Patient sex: M
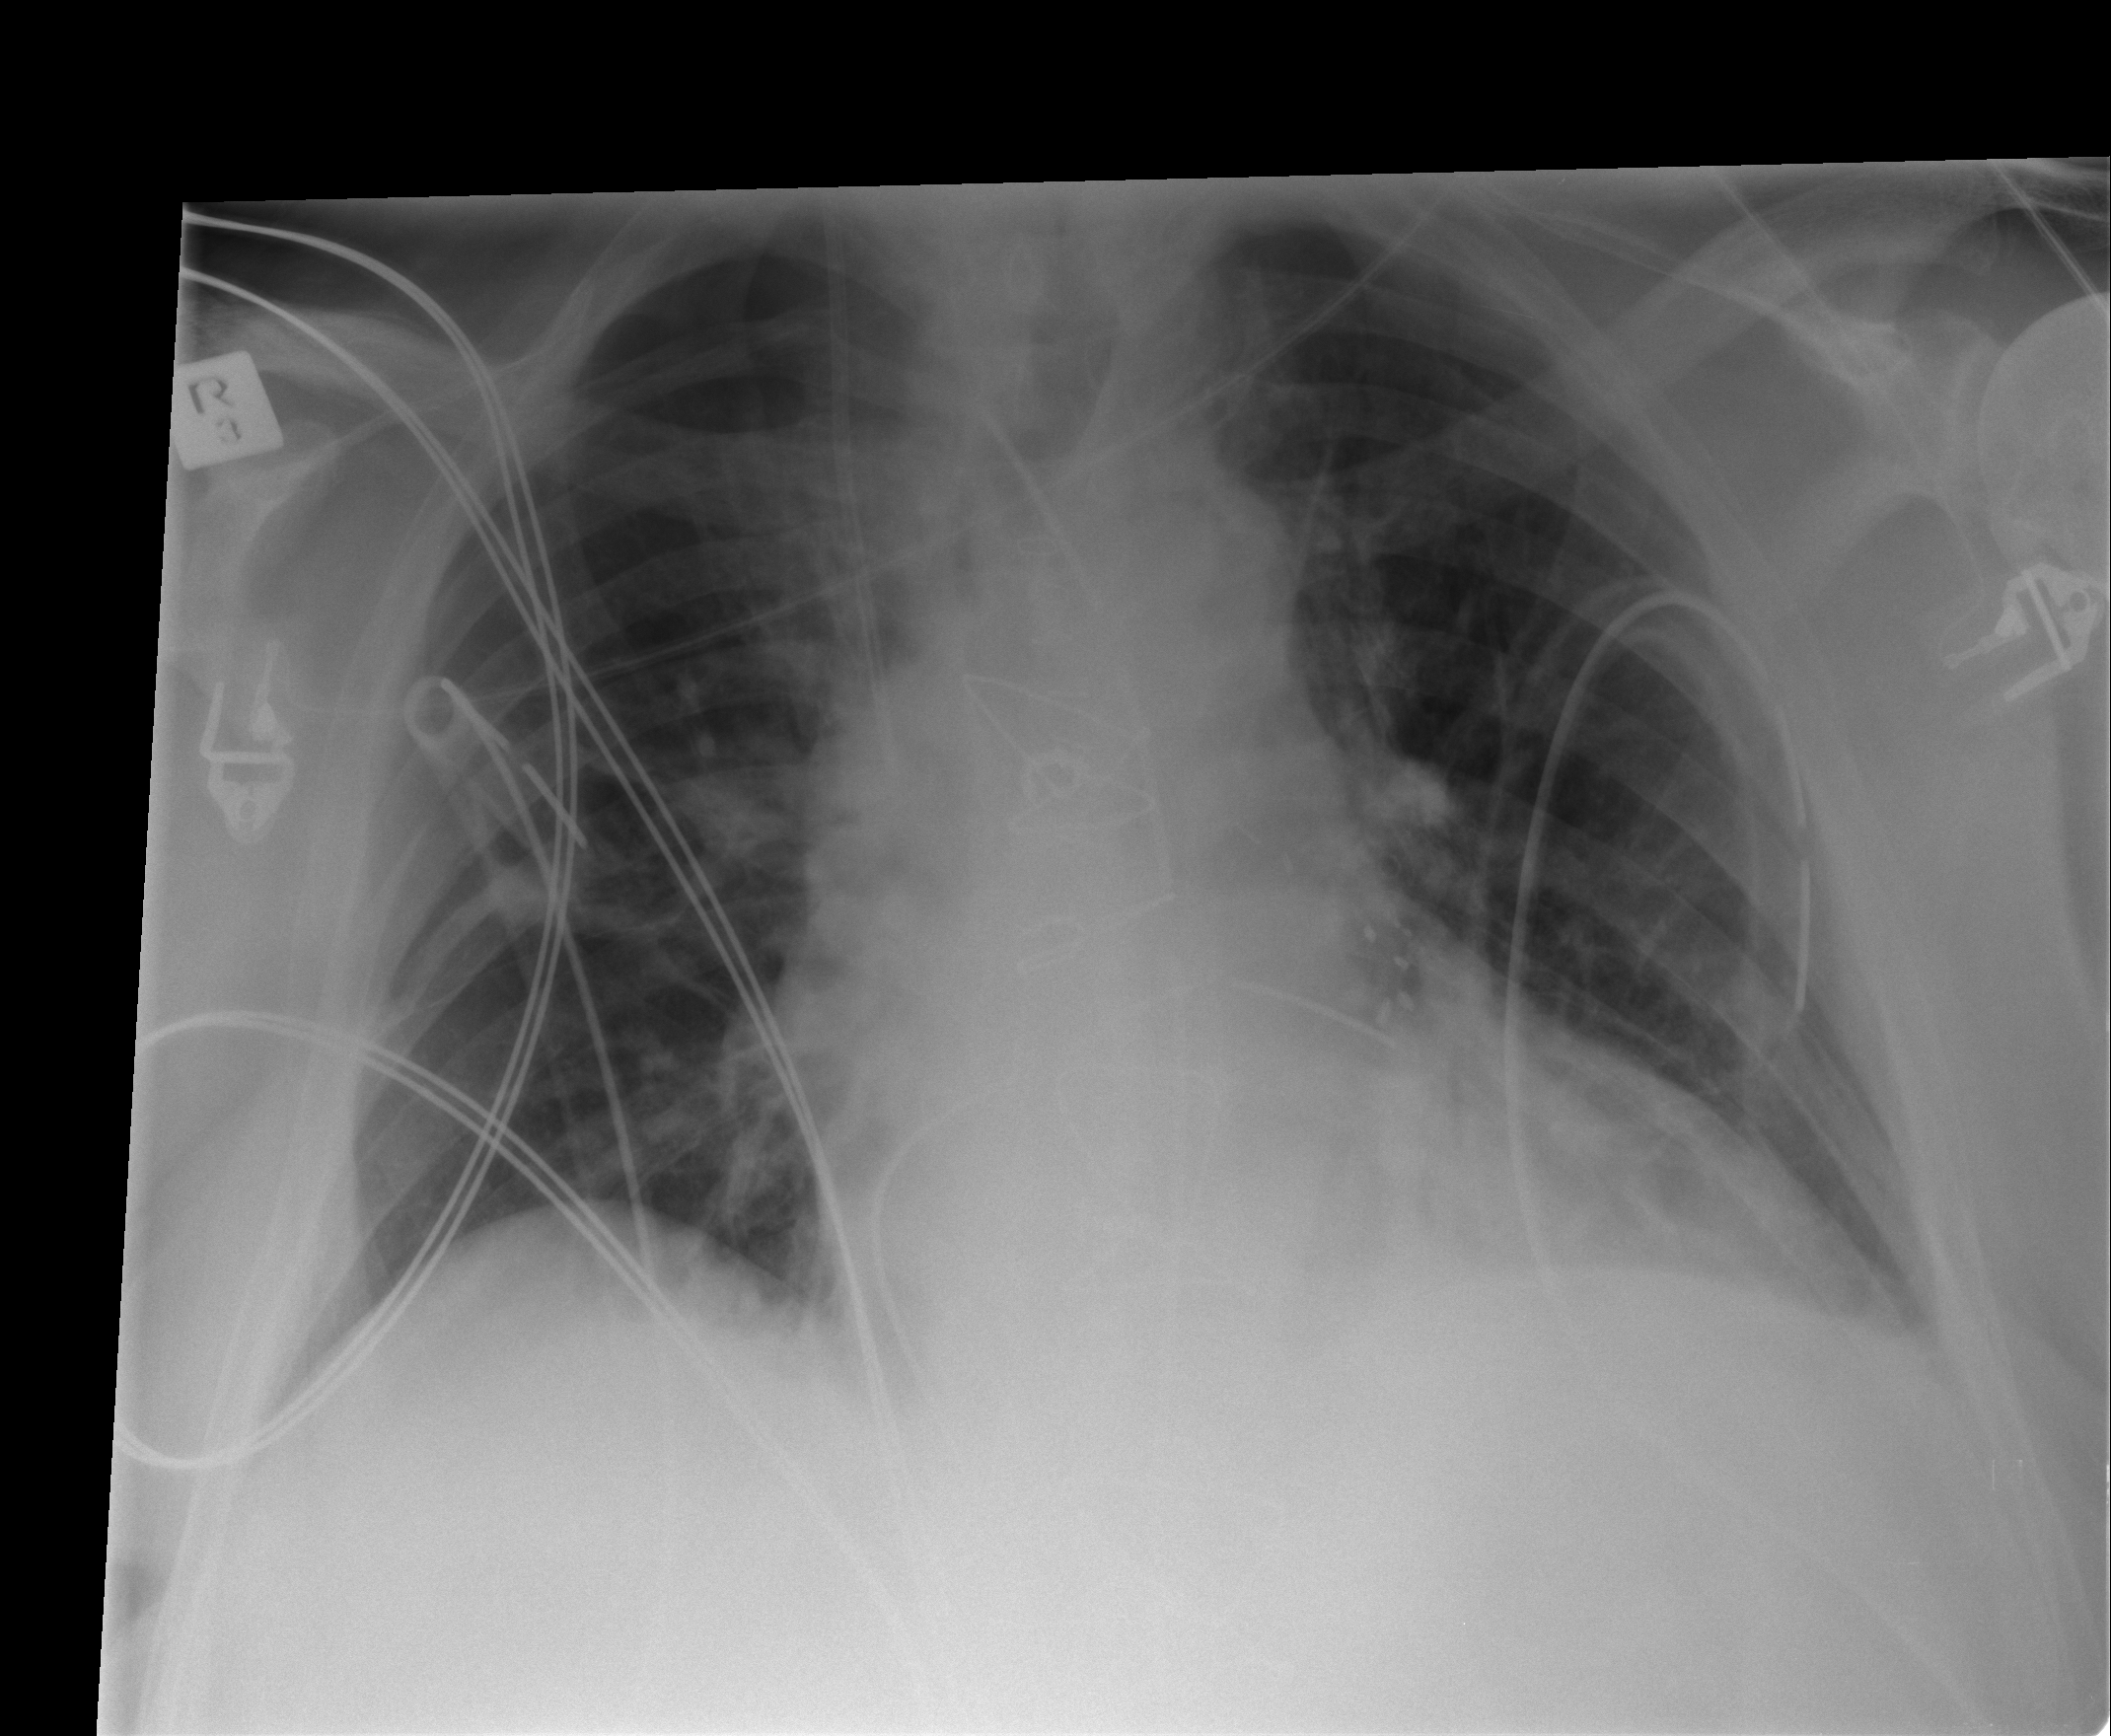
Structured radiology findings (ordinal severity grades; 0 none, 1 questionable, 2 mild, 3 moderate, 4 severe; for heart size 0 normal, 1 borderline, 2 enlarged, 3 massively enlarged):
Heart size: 2
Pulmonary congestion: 2
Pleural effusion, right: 0
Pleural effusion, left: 1
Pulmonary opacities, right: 1
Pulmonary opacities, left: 0
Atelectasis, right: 1
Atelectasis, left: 2